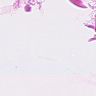
Metastatic tissue present: no